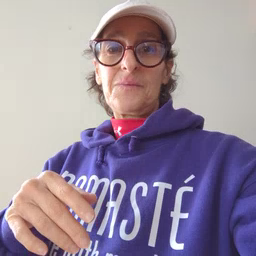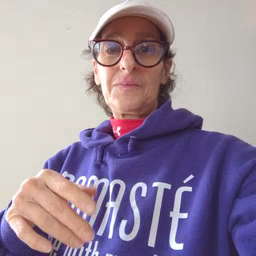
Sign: have